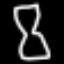
Label: hourglass